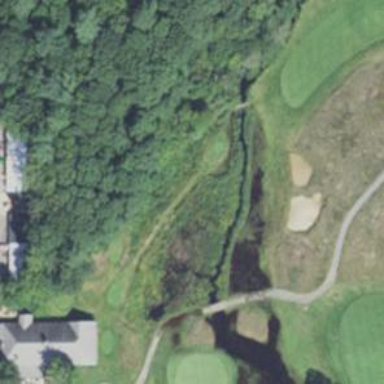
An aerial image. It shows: Area of rough grass used for golf.